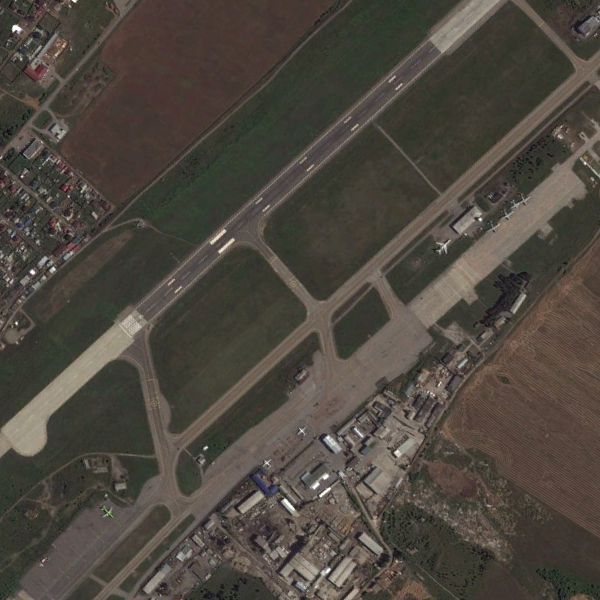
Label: Airport